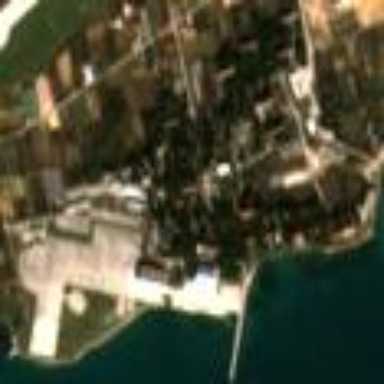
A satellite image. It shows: Military base.